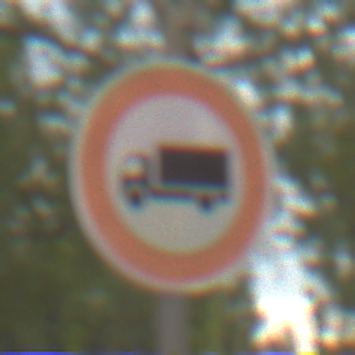
Verkehrszeichen: VerbotFuerKraftfahrzeugeUeberDreiKommaFuenfTonnen
Umgebung: Outdoor, Urban
Tageszeit: MorningAfternoon
Wetter: Overcast
Licht: Natural
Jahreszeit: NotSpecified
Kontrast: LowContrast